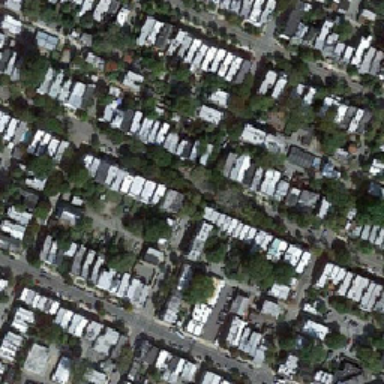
There are a lot of trees surrounded by the apartment along the street .